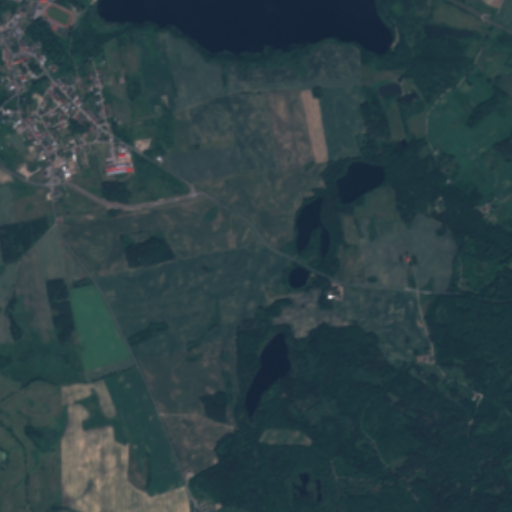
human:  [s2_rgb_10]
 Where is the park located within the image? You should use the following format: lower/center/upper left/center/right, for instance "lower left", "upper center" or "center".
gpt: The park is located in the upper left of the image.
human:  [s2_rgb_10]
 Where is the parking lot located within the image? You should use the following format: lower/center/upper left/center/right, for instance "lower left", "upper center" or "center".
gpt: The parking lot is located in the upper left of the image.
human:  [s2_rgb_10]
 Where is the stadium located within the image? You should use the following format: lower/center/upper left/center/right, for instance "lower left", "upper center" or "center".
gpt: The stadium is located in the upper left of the image.
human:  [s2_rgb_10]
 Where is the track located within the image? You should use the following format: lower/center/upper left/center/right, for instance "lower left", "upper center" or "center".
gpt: There is no track in the image.